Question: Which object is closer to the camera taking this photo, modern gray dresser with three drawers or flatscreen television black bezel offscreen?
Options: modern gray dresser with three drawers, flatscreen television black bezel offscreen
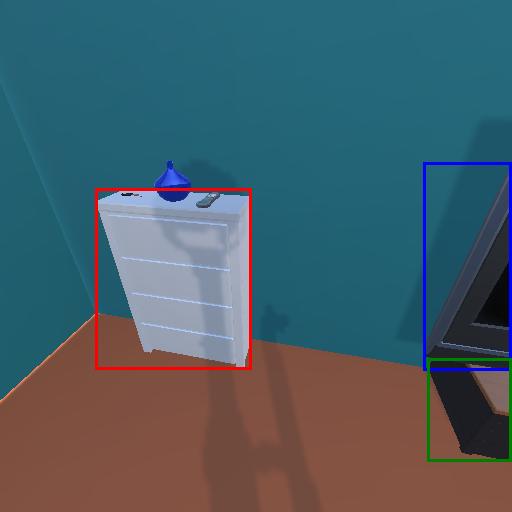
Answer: modern gray dresser with three drawers